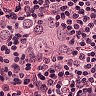
Metastatic tissue present: yes